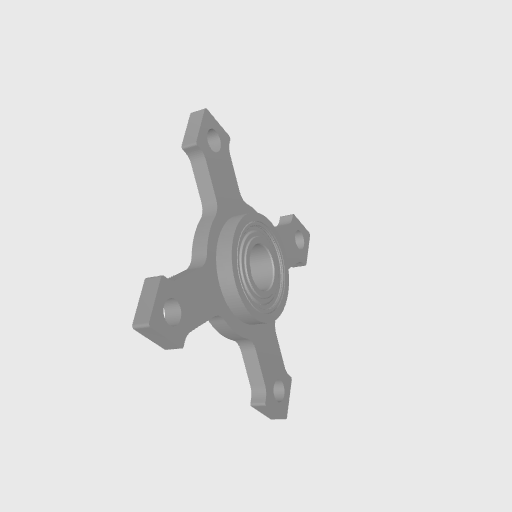
Part: ThruHolePillowBlock8ID